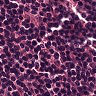
Metastatic tissue present: no